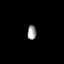
Tissue: prostate
Cell type: Fibroblasts
Senescence score: 0.6903
Nuclear area (px): 124
Mean DAPI intensity: 157.935